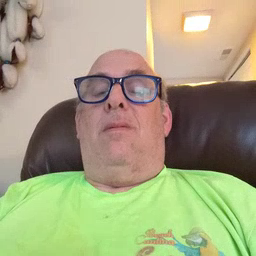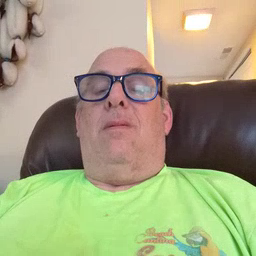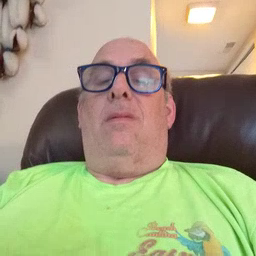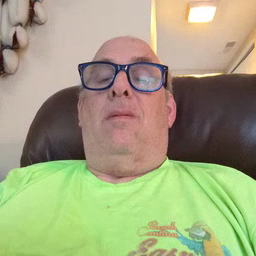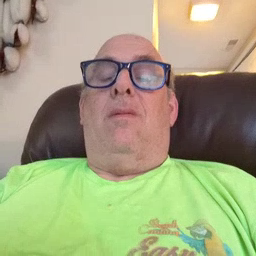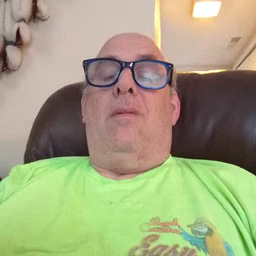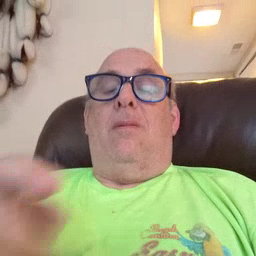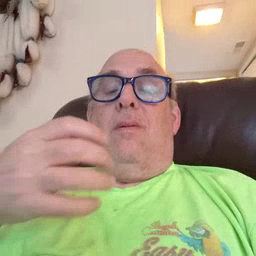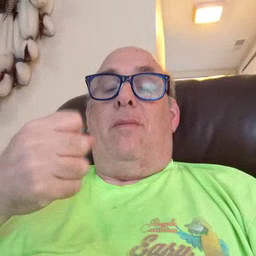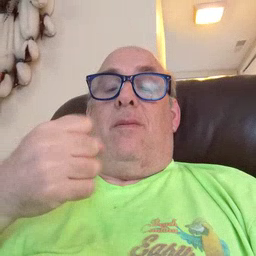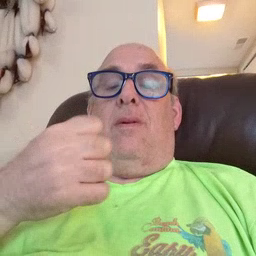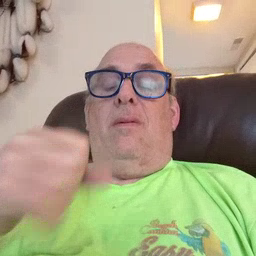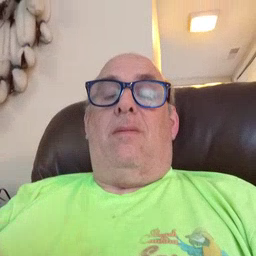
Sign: milk